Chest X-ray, AP view. Patient: 46 years old, sex M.
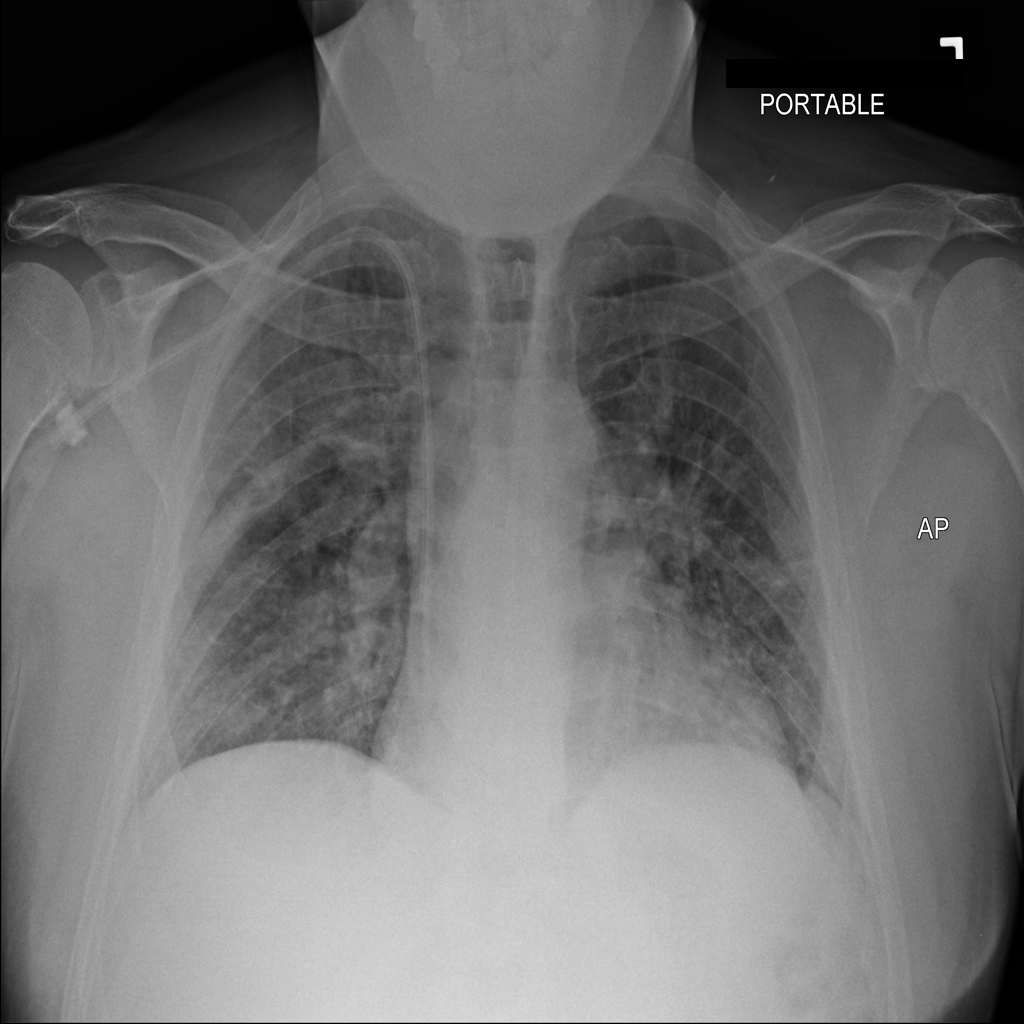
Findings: Infiltration